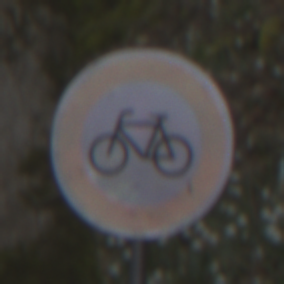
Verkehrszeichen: VerbotRadverkehr
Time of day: MorningAfternoon
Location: Outdoor (Nature)
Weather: PartlyCloudy
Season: NotSpecified
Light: Natural